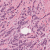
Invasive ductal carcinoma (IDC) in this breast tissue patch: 1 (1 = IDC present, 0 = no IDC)